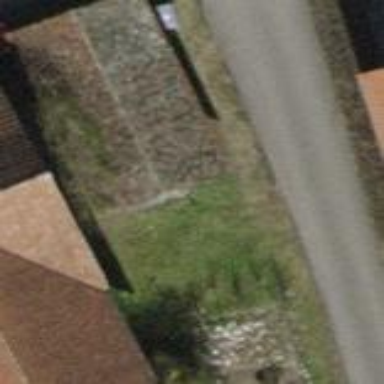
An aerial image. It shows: Building with tiled roof.